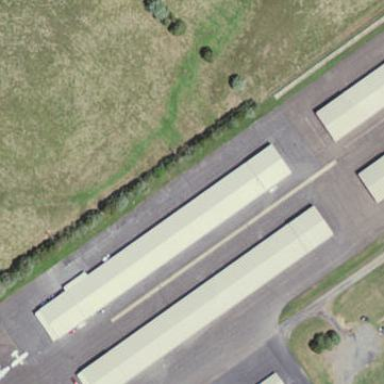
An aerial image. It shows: Hangar located at airport.